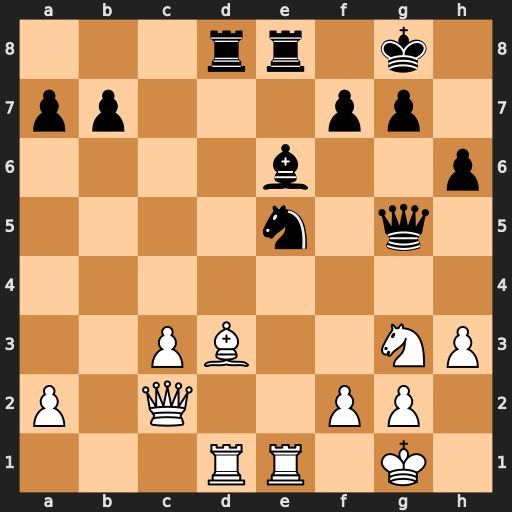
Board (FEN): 3rr1k1/pp3pp1/4b2p/4n1q1/8/2PB2NP/P1Q2PP1/3RR1K1
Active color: w
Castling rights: -
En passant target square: -
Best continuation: h4 Qf6 Nh5 Nf3+ gxf3